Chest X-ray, PA view. Patient: 57 years old, sex F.
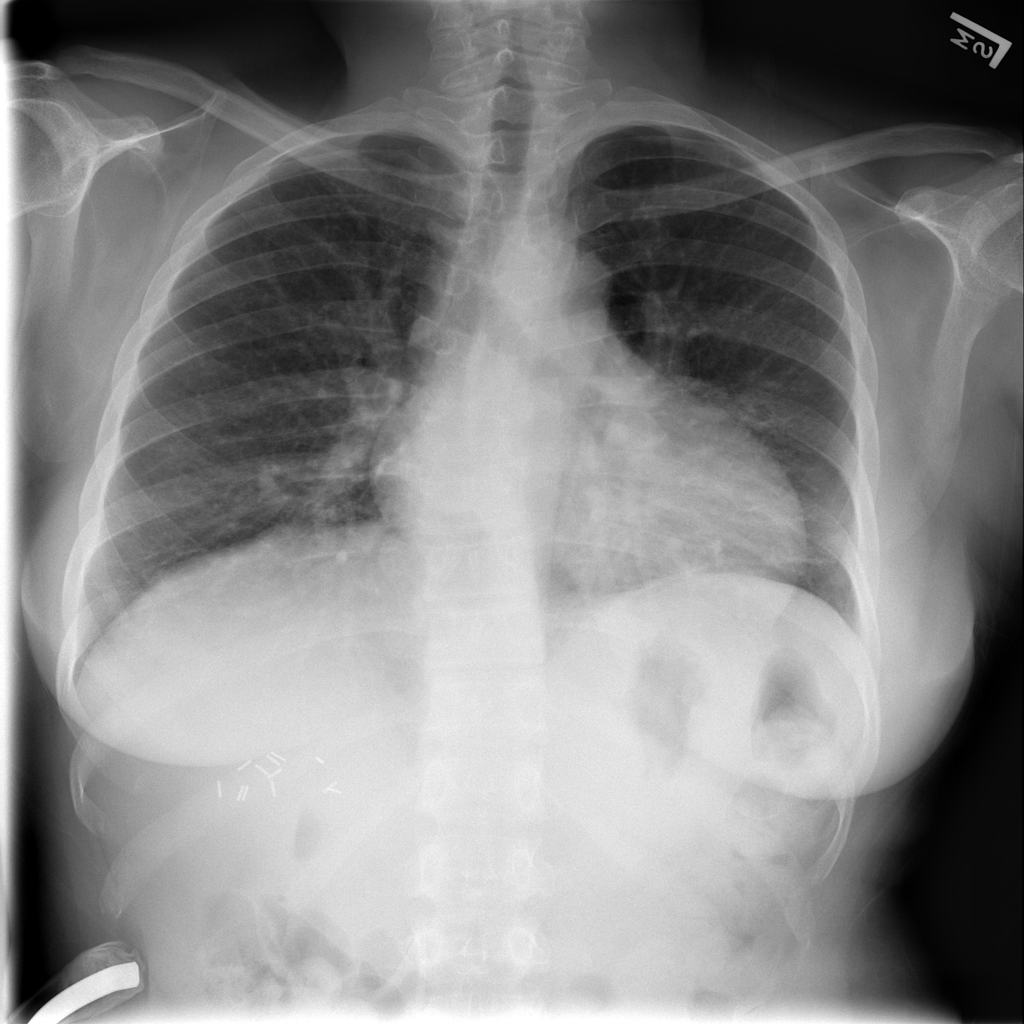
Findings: Cardiomegaly